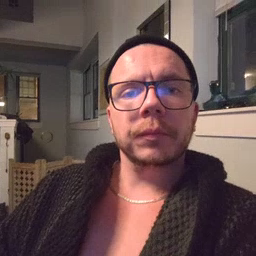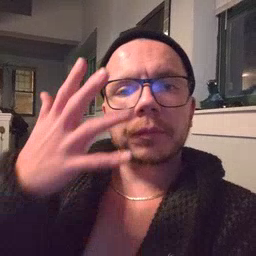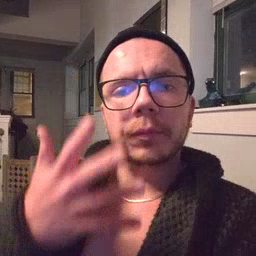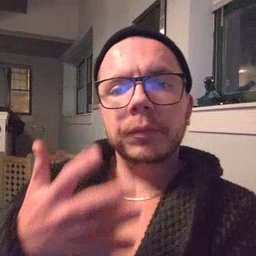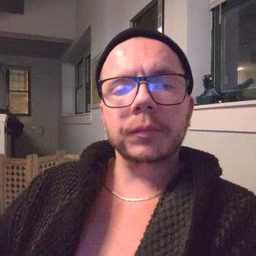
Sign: sad